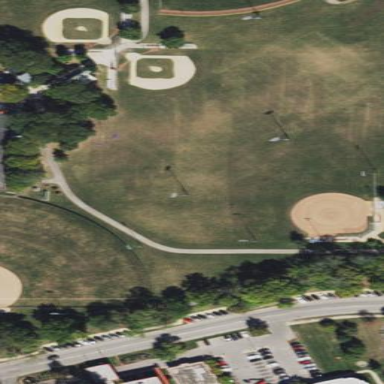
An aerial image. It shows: Baseball pitch for leisure and sports activities.